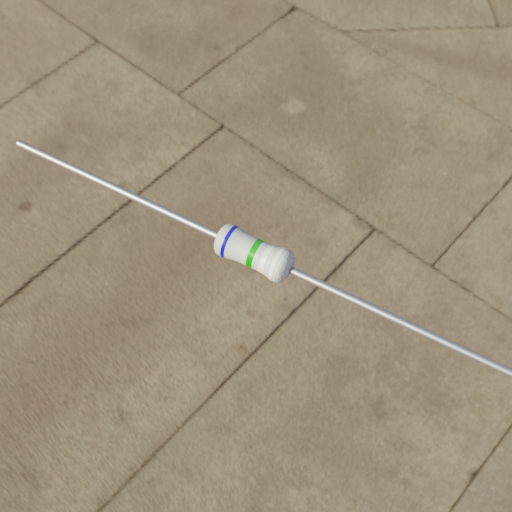
Resistor colour bands (in order): blue, green, white, white